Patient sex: F
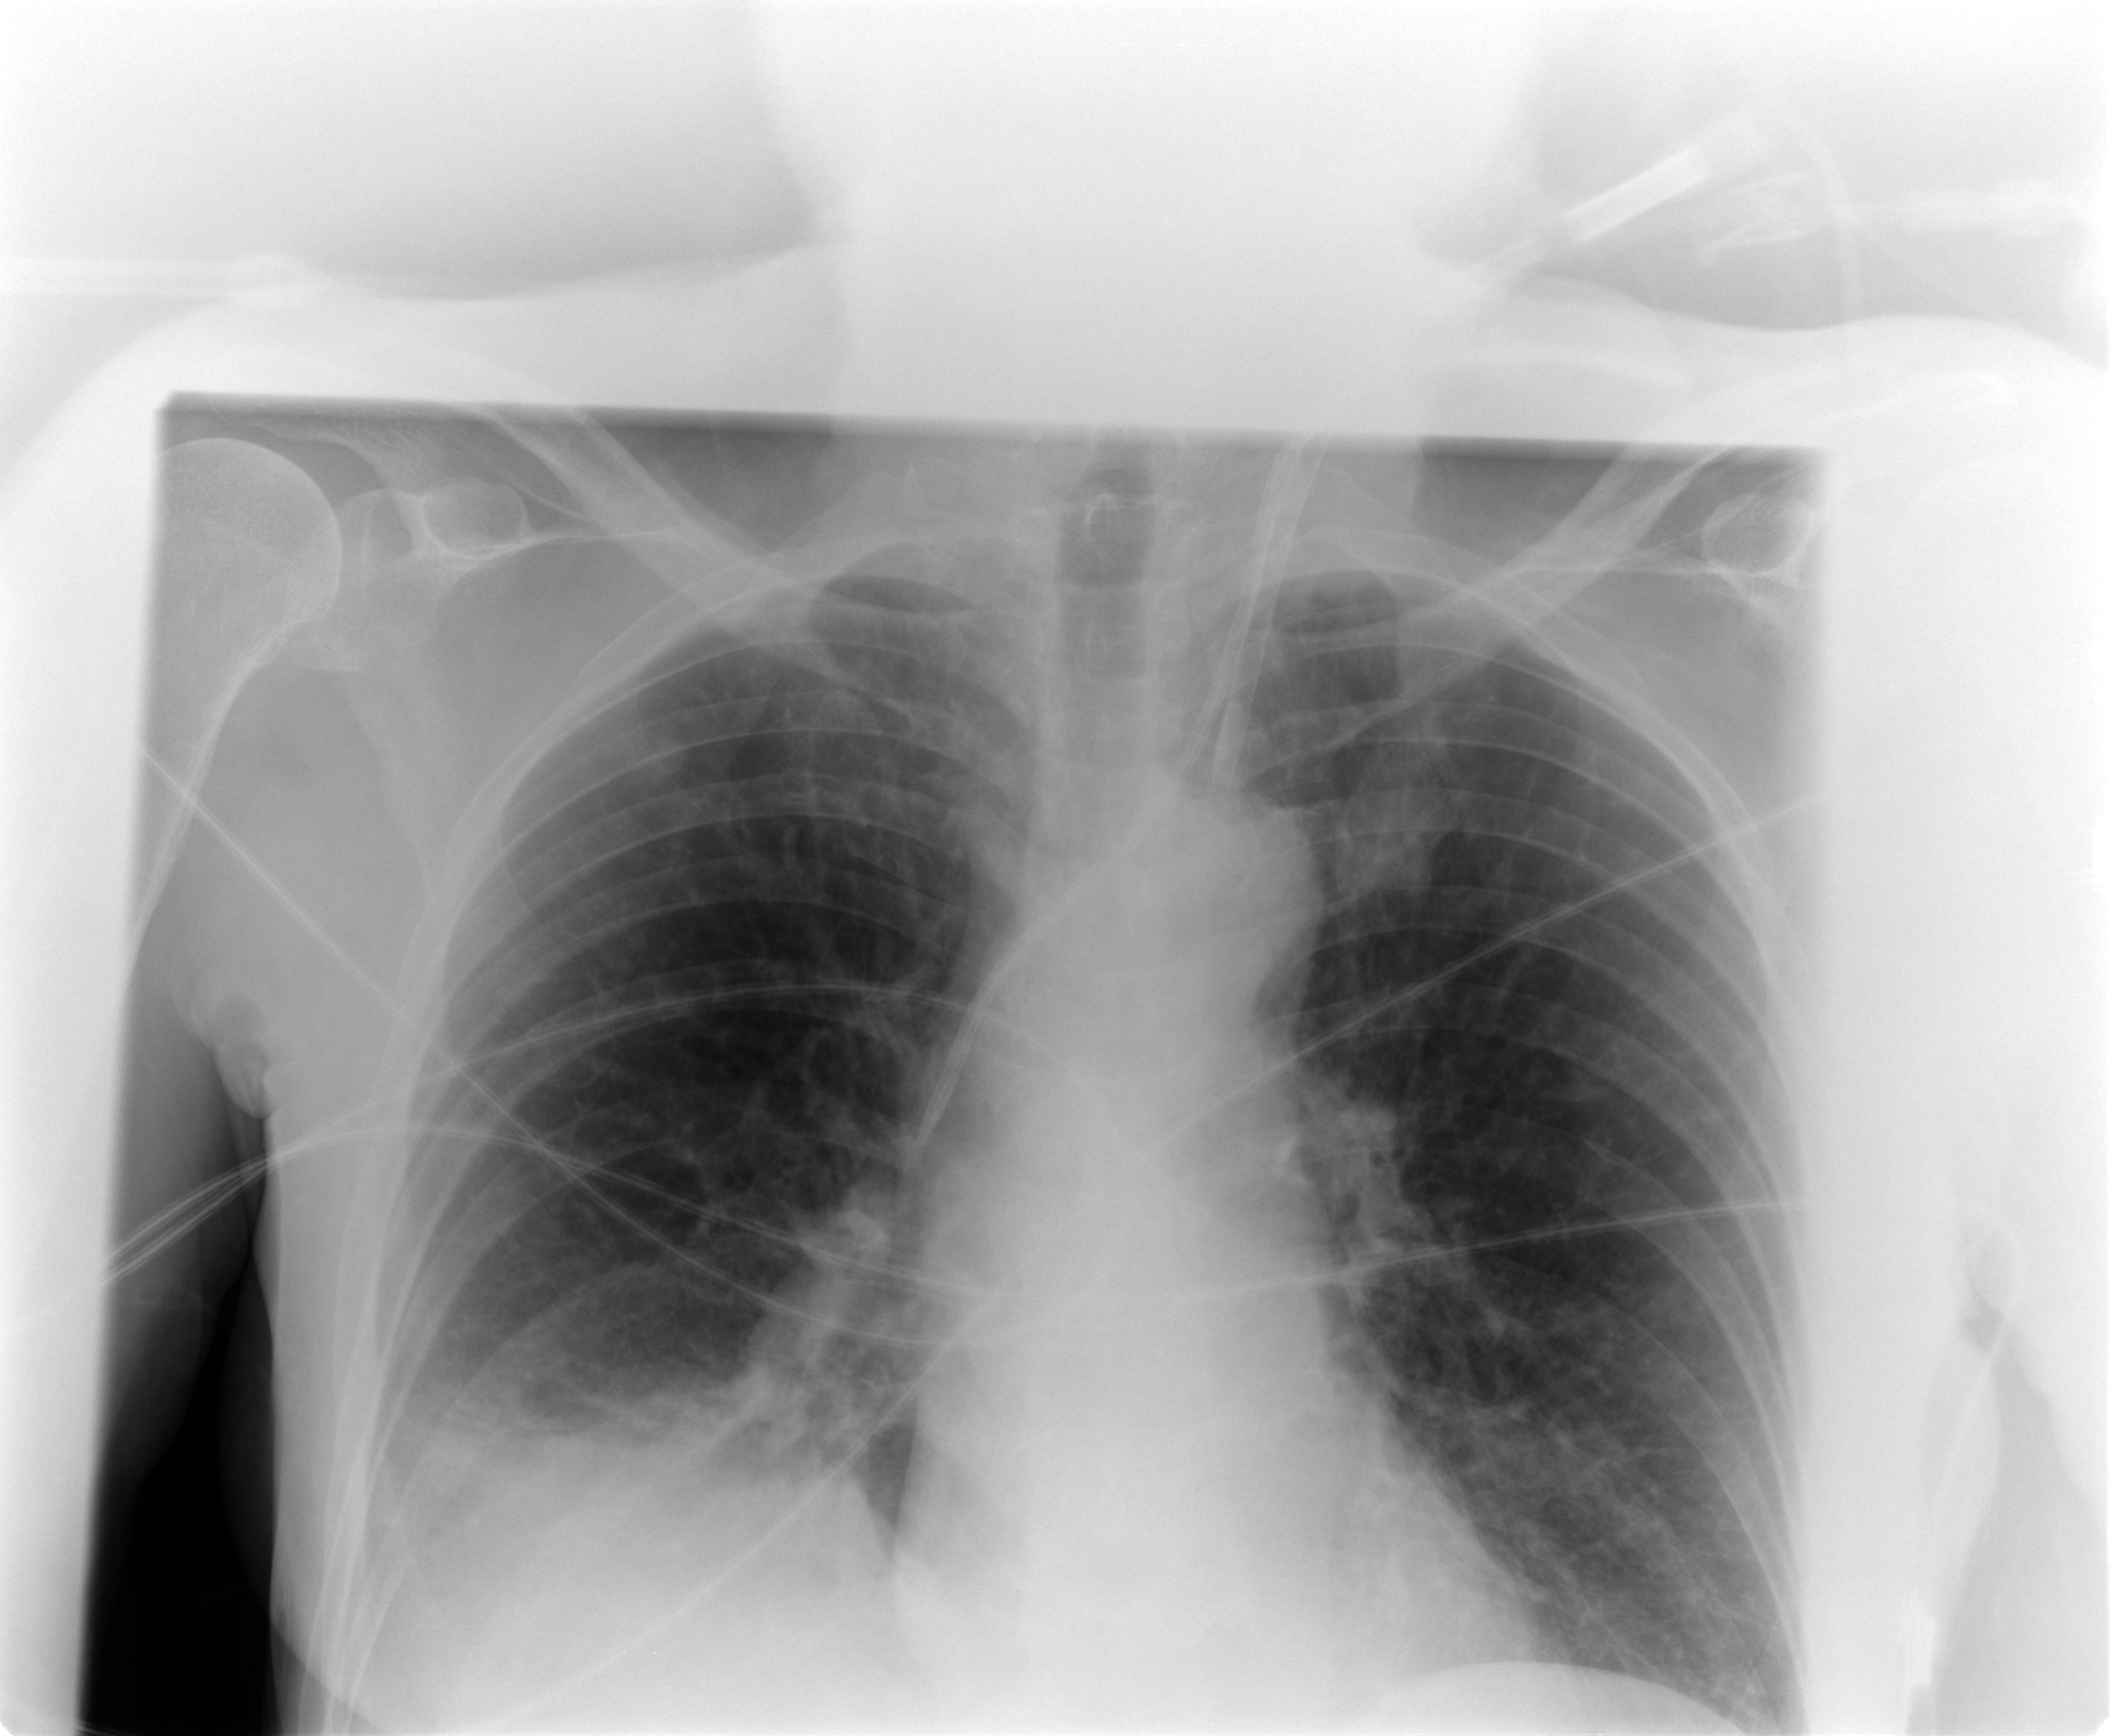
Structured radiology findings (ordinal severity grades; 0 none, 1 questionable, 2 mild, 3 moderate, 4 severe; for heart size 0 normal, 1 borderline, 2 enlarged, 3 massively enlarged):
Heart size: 0
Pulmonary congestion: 0
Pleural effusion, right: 2
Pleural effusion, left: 0
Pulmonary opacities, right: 0
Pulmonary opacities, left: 0
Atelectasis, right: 2
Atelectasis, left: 0